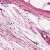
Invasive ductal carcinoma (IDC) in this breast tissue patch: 0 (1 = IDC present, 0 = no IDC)